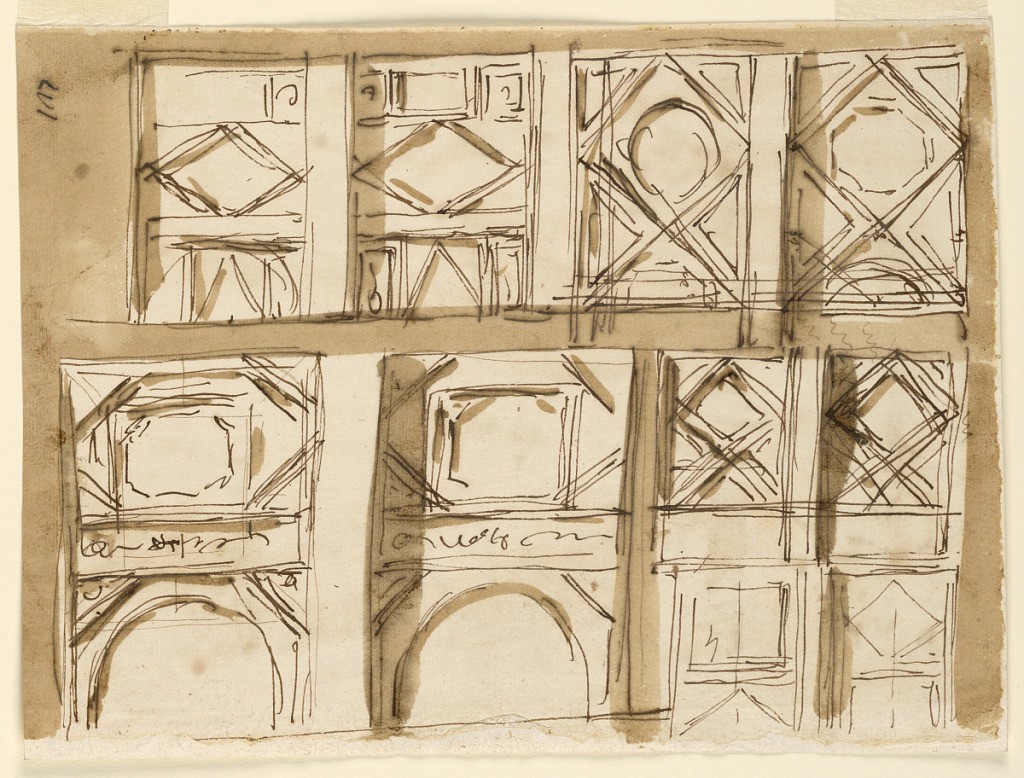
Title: Designs for Ceiling Decoration
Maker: Giuseppe Barberi, Italian, 1746–1809
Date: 1746–1809
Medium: Pen and brown ink, brush and brown wash on off-white laid paper, lined
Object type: Drawing
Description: Several designs for ceiling decoration with geometric elements and some notional scrollwork or rinceaux motifs.